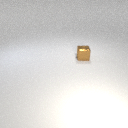
small brown metal cube